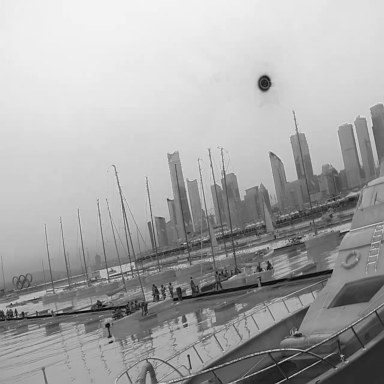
There is a canoe in the infrared image.